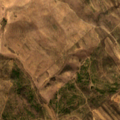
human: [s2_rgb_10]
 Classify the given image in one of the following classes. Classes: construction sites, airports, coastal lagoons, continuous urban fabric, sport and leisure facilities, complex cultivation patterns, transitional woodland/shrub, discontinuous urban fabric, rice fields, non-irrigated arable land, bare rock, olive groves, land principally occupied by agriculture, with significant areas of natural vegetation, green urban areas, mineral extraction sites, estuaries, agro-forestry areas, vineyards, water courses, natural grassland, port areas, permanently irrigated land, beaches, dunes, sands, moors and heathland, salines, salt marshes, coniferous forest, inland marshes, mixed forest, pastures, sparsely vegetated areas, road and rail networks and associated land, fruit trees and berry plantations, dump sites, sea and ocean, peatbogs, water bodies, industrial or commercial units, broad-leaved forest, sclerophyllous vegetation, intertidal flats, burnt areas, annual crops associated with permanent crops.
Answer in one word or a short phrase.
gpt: non-irrigated arable land, land principally occupied by agriculture, with significant areas of natural vegetation, transitional woodland/shrub